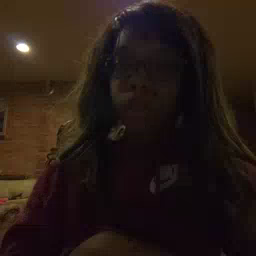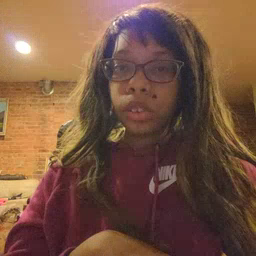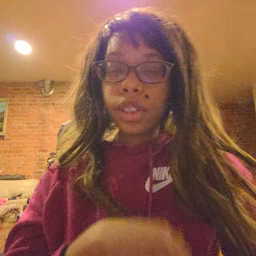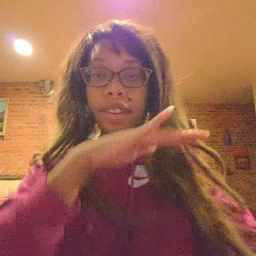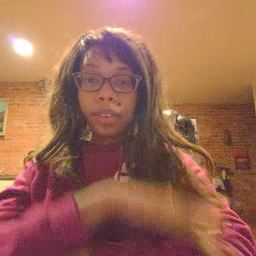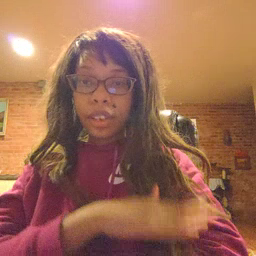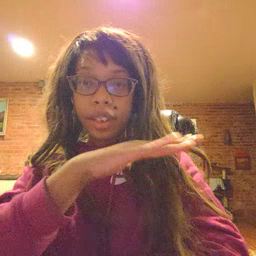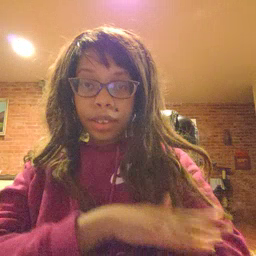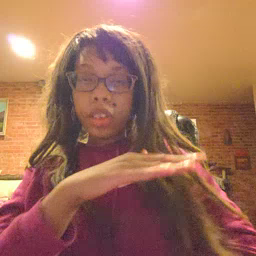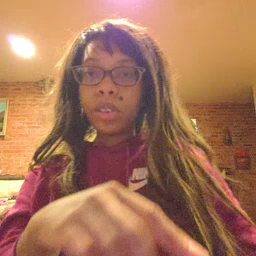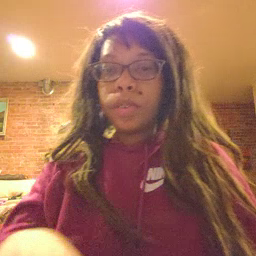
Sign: table